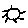
Label: sun